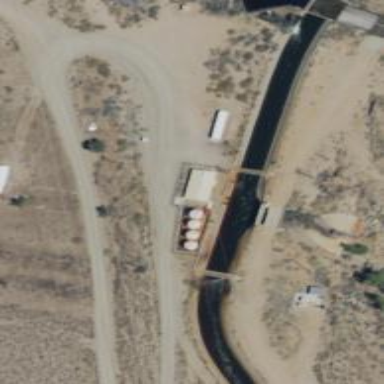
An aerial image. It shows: Sluice gate on the waterway.